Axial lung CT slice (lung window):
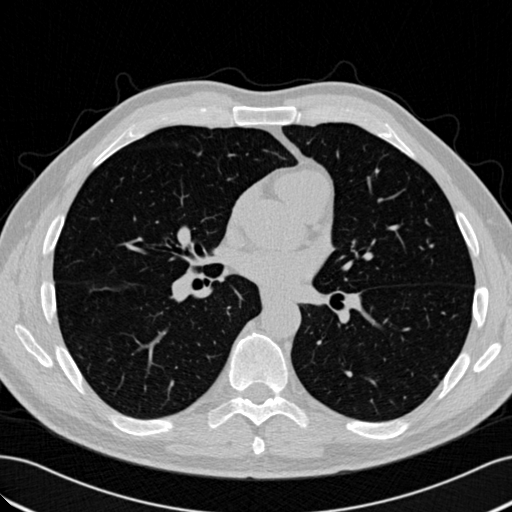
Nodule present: yes
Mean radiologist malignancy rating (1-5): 2